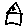
Label: house